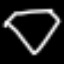
Label: diamond